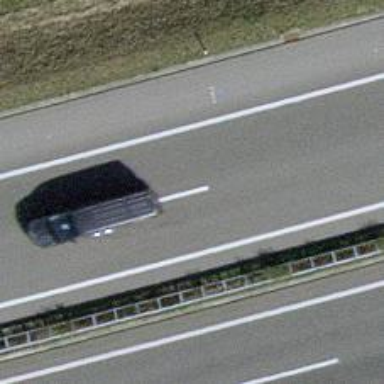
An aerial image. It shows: Asphalt motorway.